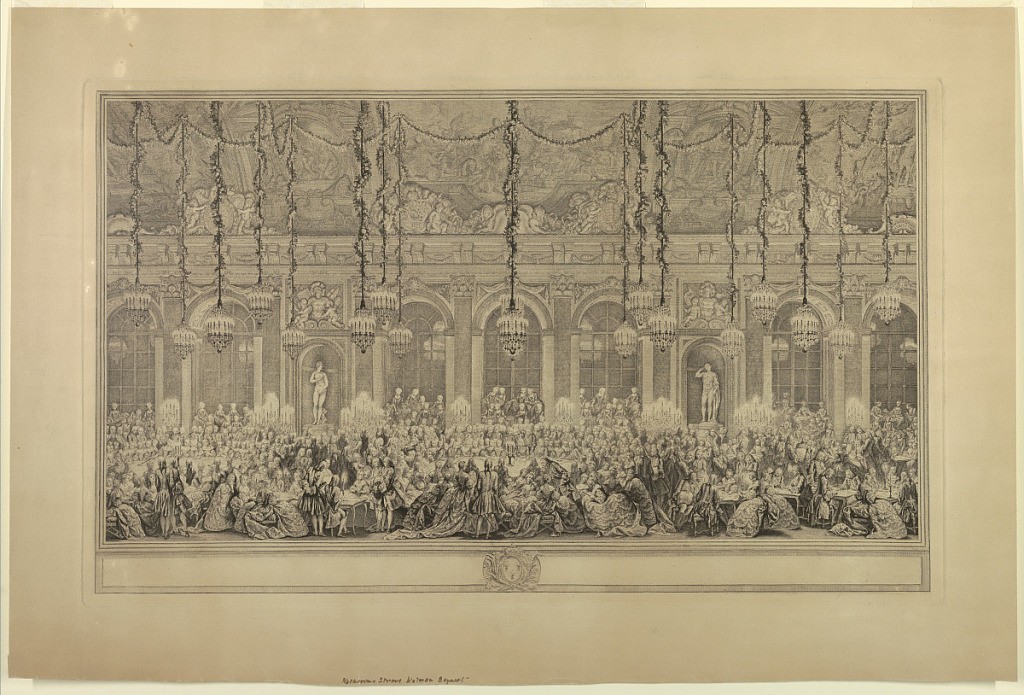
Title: Gathering of Card Players
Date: before 1908
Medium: Print on paper
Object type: Print
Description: Le jeu tenu par le roi et la reine dans la Grande Galerie de Versailles (Jombert, 162)